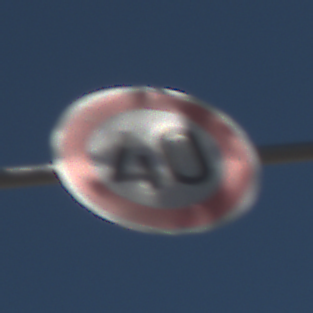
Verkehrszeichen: Geschwindigkeit40
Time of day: Midday
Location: Outdoor (Nature)
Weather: Clear
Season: Summer
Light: Natural